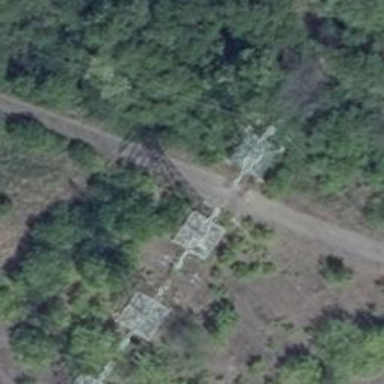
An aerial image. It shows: Power tower.